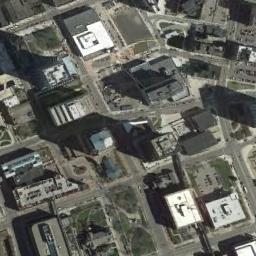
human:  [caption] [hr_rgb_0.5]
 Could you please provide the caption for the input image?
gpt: In a business district there are many ordinary buildings of different heights and heights and many cars and some interspersed trees distributes in several roads.

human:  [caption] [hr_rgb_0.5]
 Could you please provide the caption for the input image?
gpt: The commercial area is near many roads .

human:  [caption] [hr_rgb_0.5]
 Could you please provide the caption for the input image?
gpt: A spare commercials has lots of buildings of different heights and some roads go through the  commercial area .

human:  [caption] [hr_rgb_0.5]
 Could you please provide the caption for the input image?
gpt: The buildings are well spaced .

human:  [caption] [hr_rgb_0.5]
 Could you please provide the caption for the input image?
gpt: A commercial area with some white buildings .